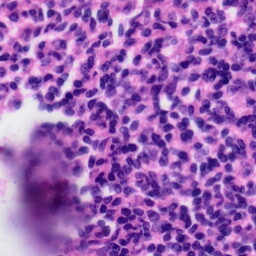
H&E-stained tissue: Tonsil